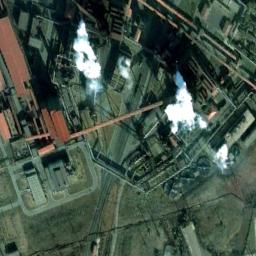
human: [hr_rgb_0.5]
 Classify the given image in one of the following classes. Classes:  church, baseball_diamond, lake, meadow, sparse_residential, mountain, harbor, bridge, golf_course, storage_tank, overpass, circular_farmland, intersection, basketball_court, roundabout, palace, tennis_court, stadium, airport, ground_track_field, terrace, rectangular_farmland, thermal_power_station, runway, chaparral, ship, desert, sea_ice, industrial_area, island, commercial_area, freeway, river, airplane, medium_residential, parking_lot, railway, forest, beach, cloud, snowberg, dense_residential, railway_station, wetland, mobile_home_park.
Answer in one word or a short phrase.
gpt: thermal_power_station